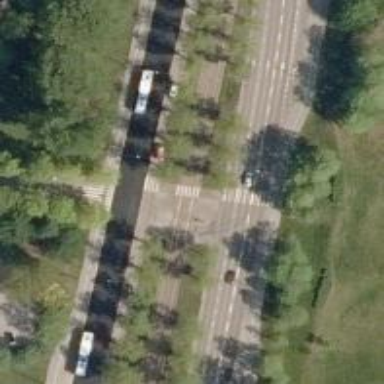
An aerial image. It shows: Uncontrolled road crossing.